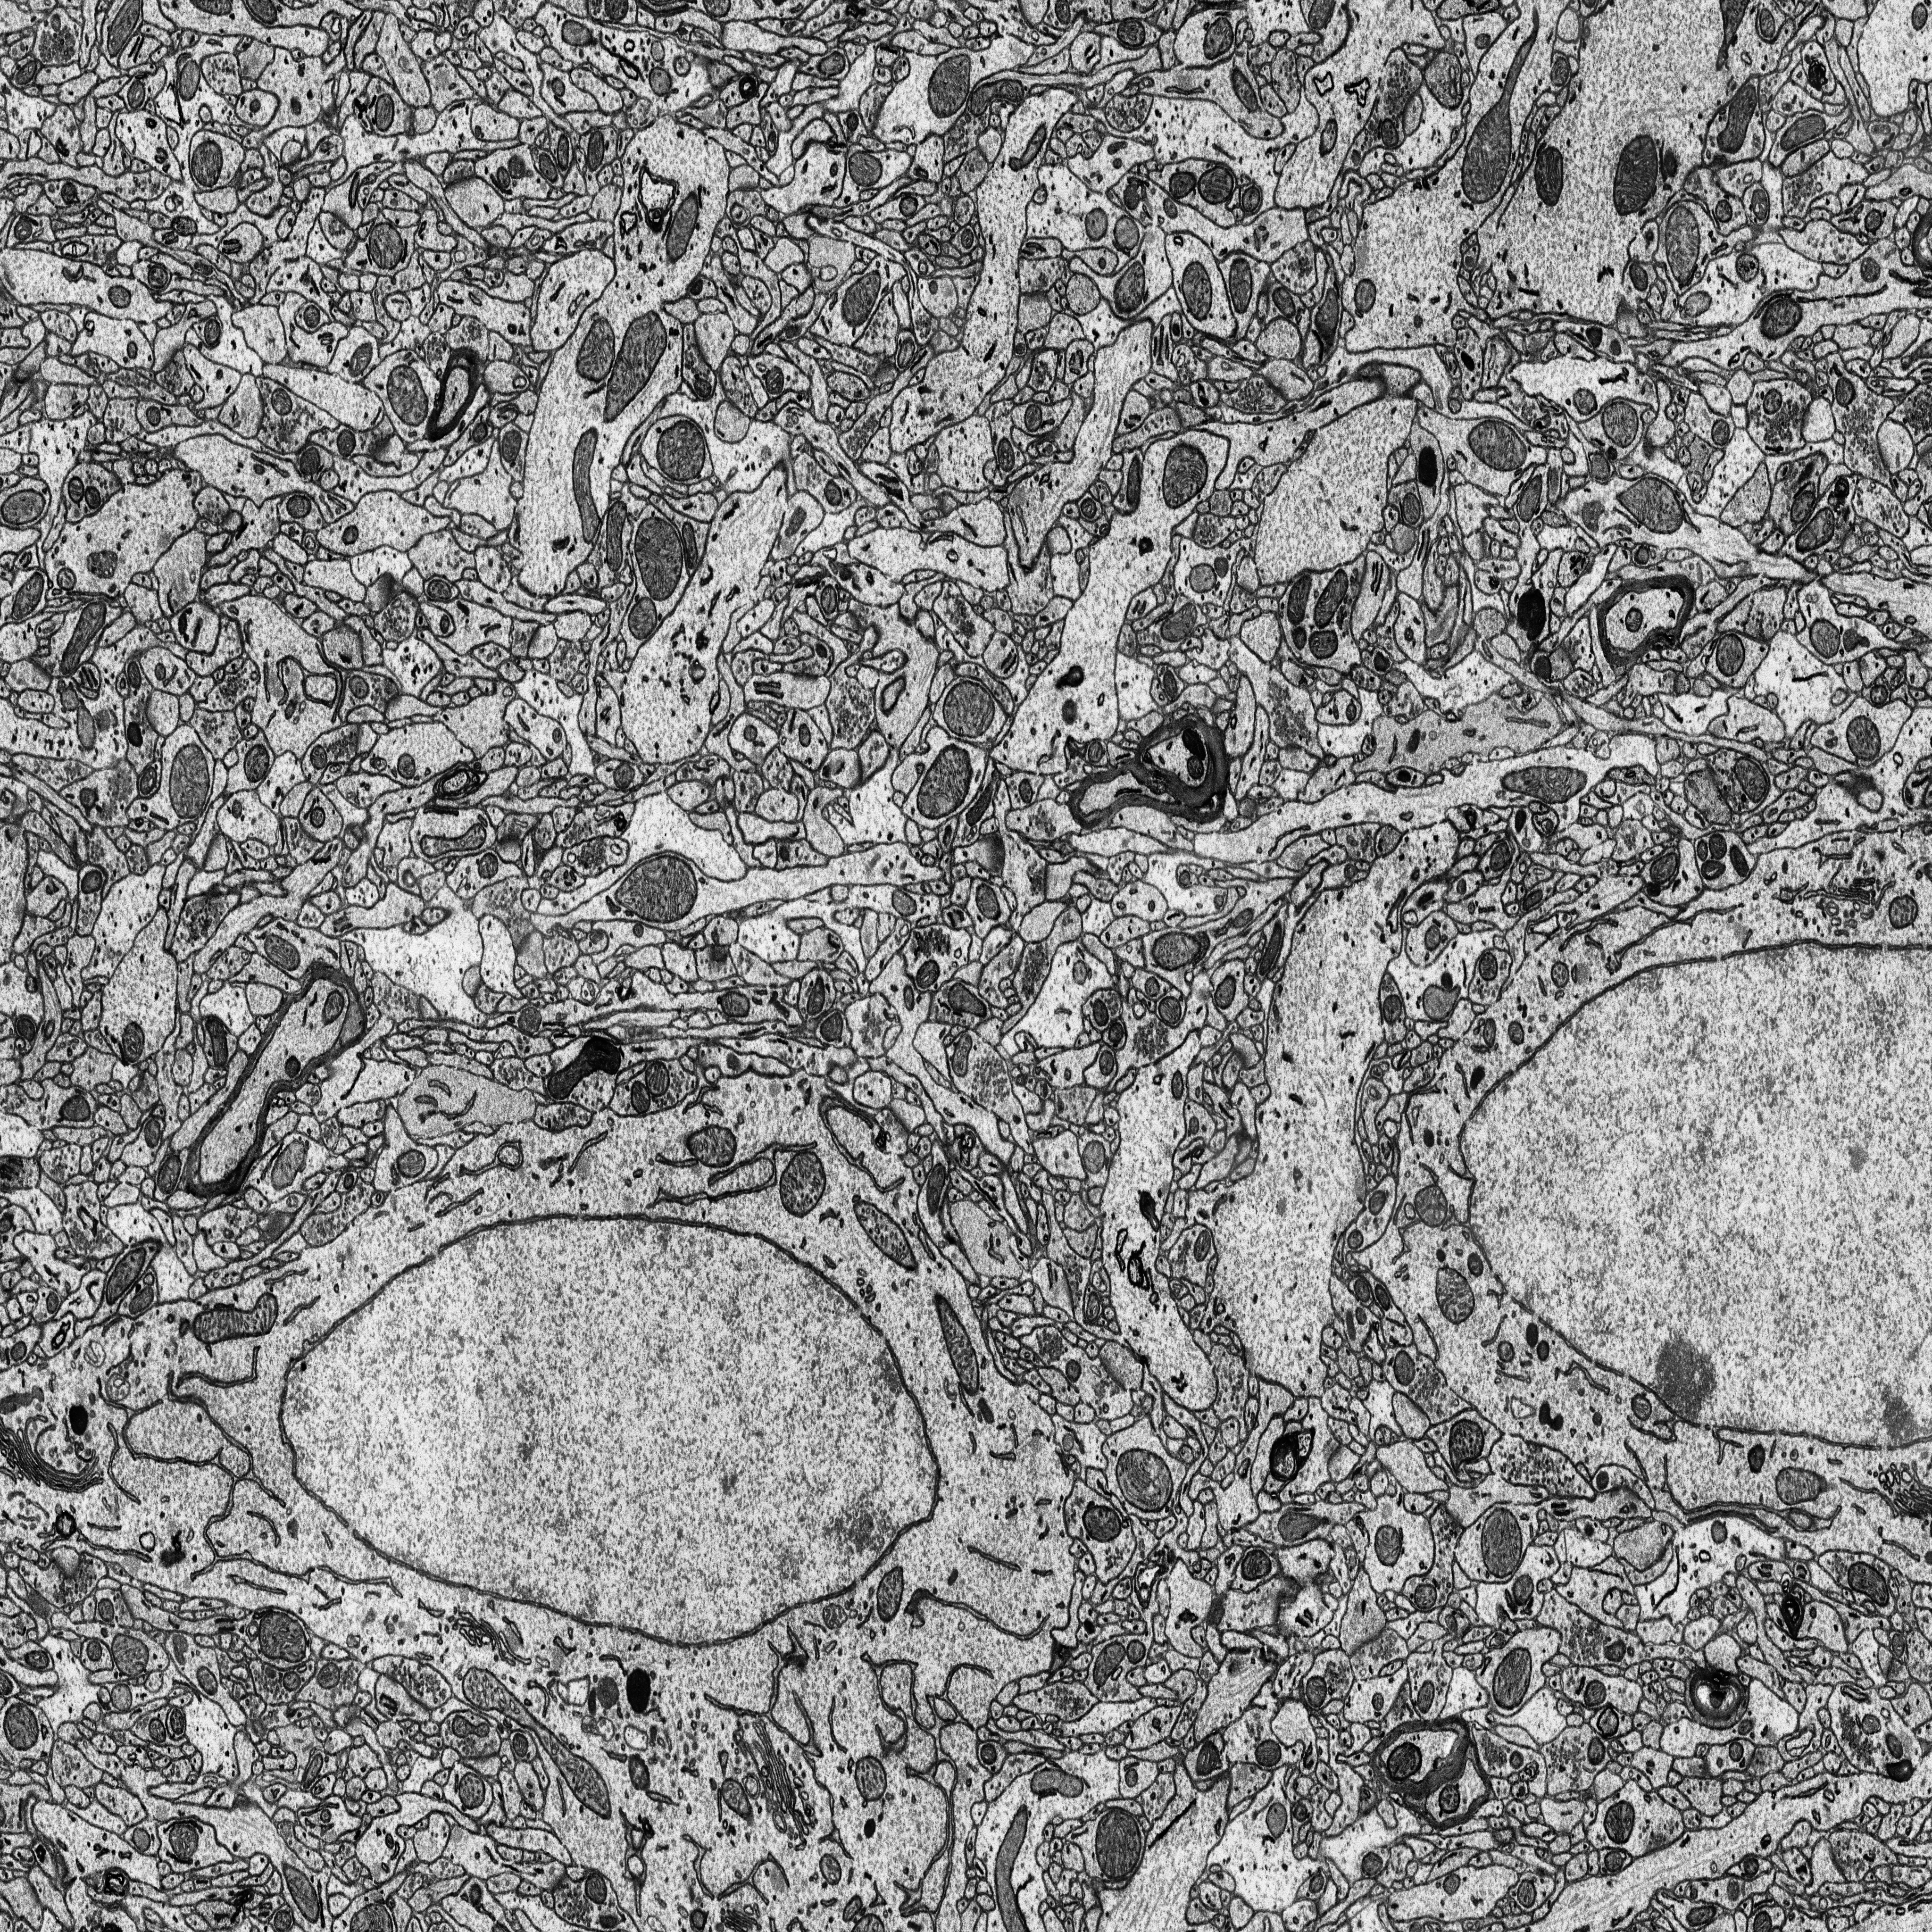
Electron microscopy slice of rat cortex tissue
Slice depth (z): 243
Mitochondria instances in slice: 383